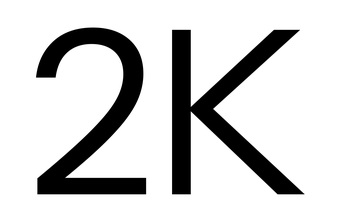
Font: InstrumentSans_Regular